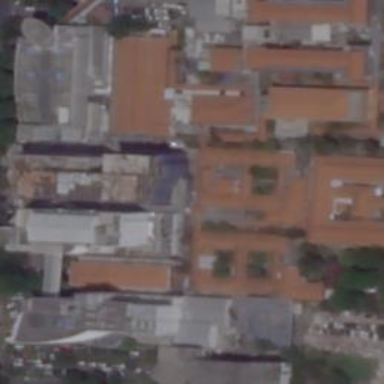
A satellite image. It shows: Hospital building with concrete roof.